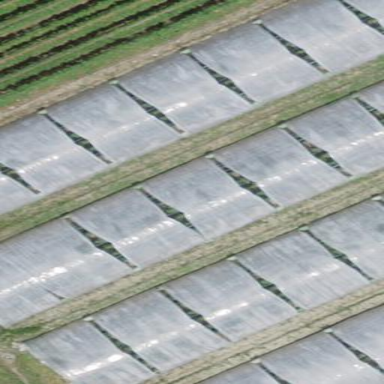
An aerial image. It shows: Greenhouse.